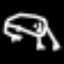
Label: frog